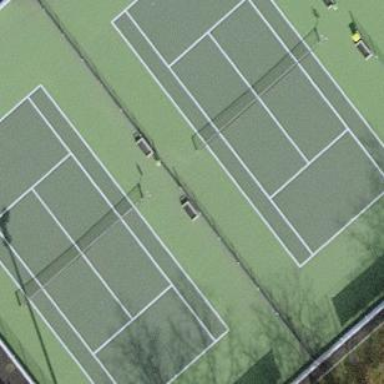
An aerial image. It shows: Tennis court on pitch.